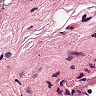
Metastatic tissue present: no